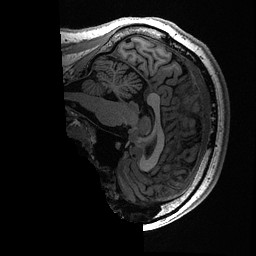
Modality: T1w
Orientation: sagittal
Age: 37
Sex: male
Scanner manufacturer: ge
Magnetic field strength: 3 T
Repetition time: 0.006952 s
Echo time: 0.00292 s